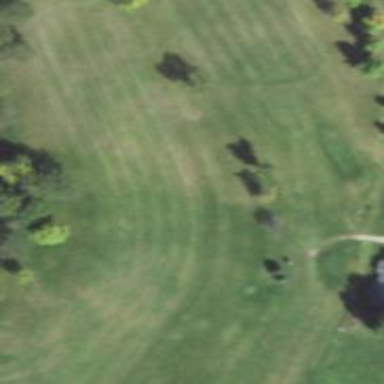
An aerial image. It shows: View of golf hole.